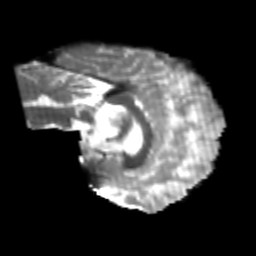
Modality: T2w
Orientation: sagittal
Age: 21
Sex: male
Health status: healthy
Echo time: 0.074 s